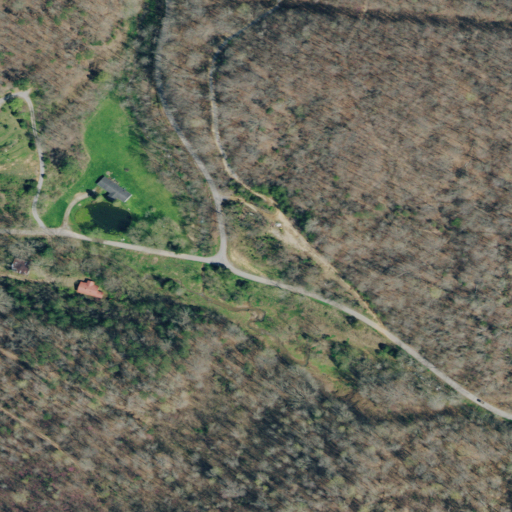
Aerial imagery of valley in Tennessee named Vannoy Hollow containing deciduous forest, low intensity development, mixed forest, open development, and pasture